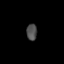
Tissue: prostate
Cell type: T cells
Senescence score: 0.3041
Nuclear area (px): 172
Mean DAPI intensity: 76.401